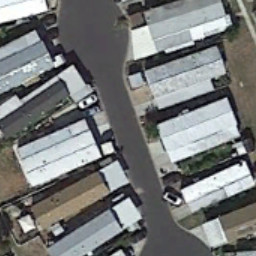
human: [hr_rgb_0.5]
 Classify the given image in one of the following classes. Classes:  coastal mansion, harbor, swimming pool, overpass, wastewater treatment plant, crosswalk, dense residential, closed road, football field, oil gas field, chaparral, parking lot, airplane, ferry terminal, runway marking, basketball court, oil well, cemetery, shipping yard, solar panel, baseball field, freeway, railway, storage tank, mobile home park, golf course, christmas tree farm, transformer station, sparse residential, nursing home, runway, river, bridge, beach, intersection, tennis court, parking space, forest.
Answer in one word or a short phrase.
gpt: mobile home park